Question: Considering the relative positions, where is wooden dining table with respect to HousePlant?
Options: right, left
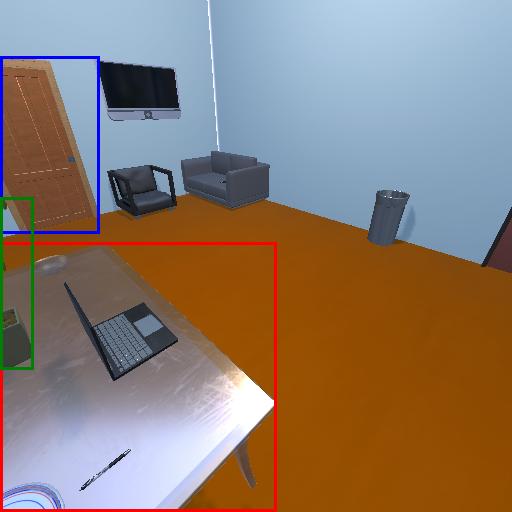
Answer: right